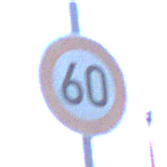
Verkehrszeichen: Geschwindigkeit60
Umgebung: Outdoor, Urban
Tageszeit: Dawn
Wetter: Clear
Licht: Natural
Jahreszeit: NotSpecified
Kontrast: LowContrast